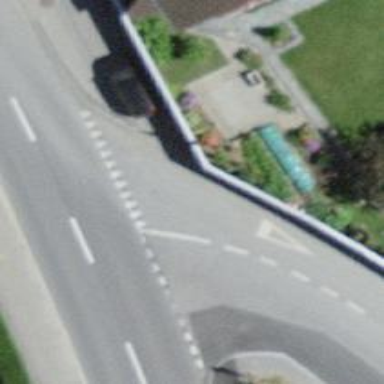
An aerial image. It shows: Road with "give way" sign.